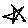
Label: star